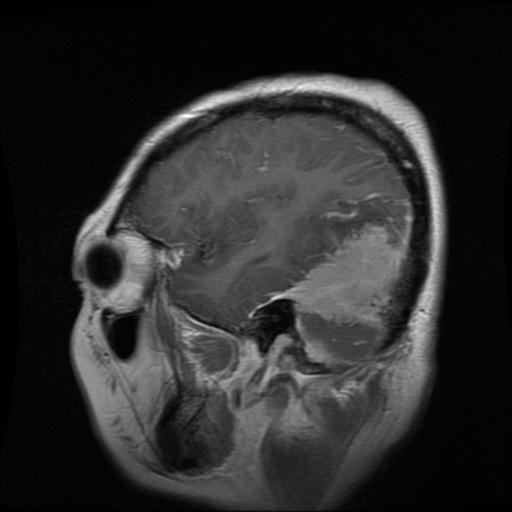
Label: meningioma